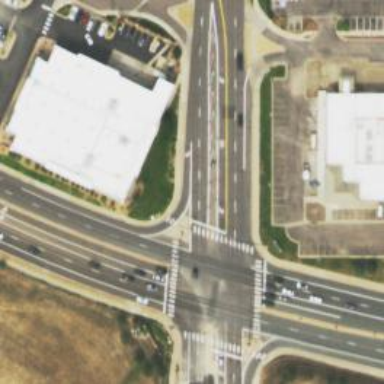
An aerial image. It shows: Marked crossing on the road.